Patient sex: M
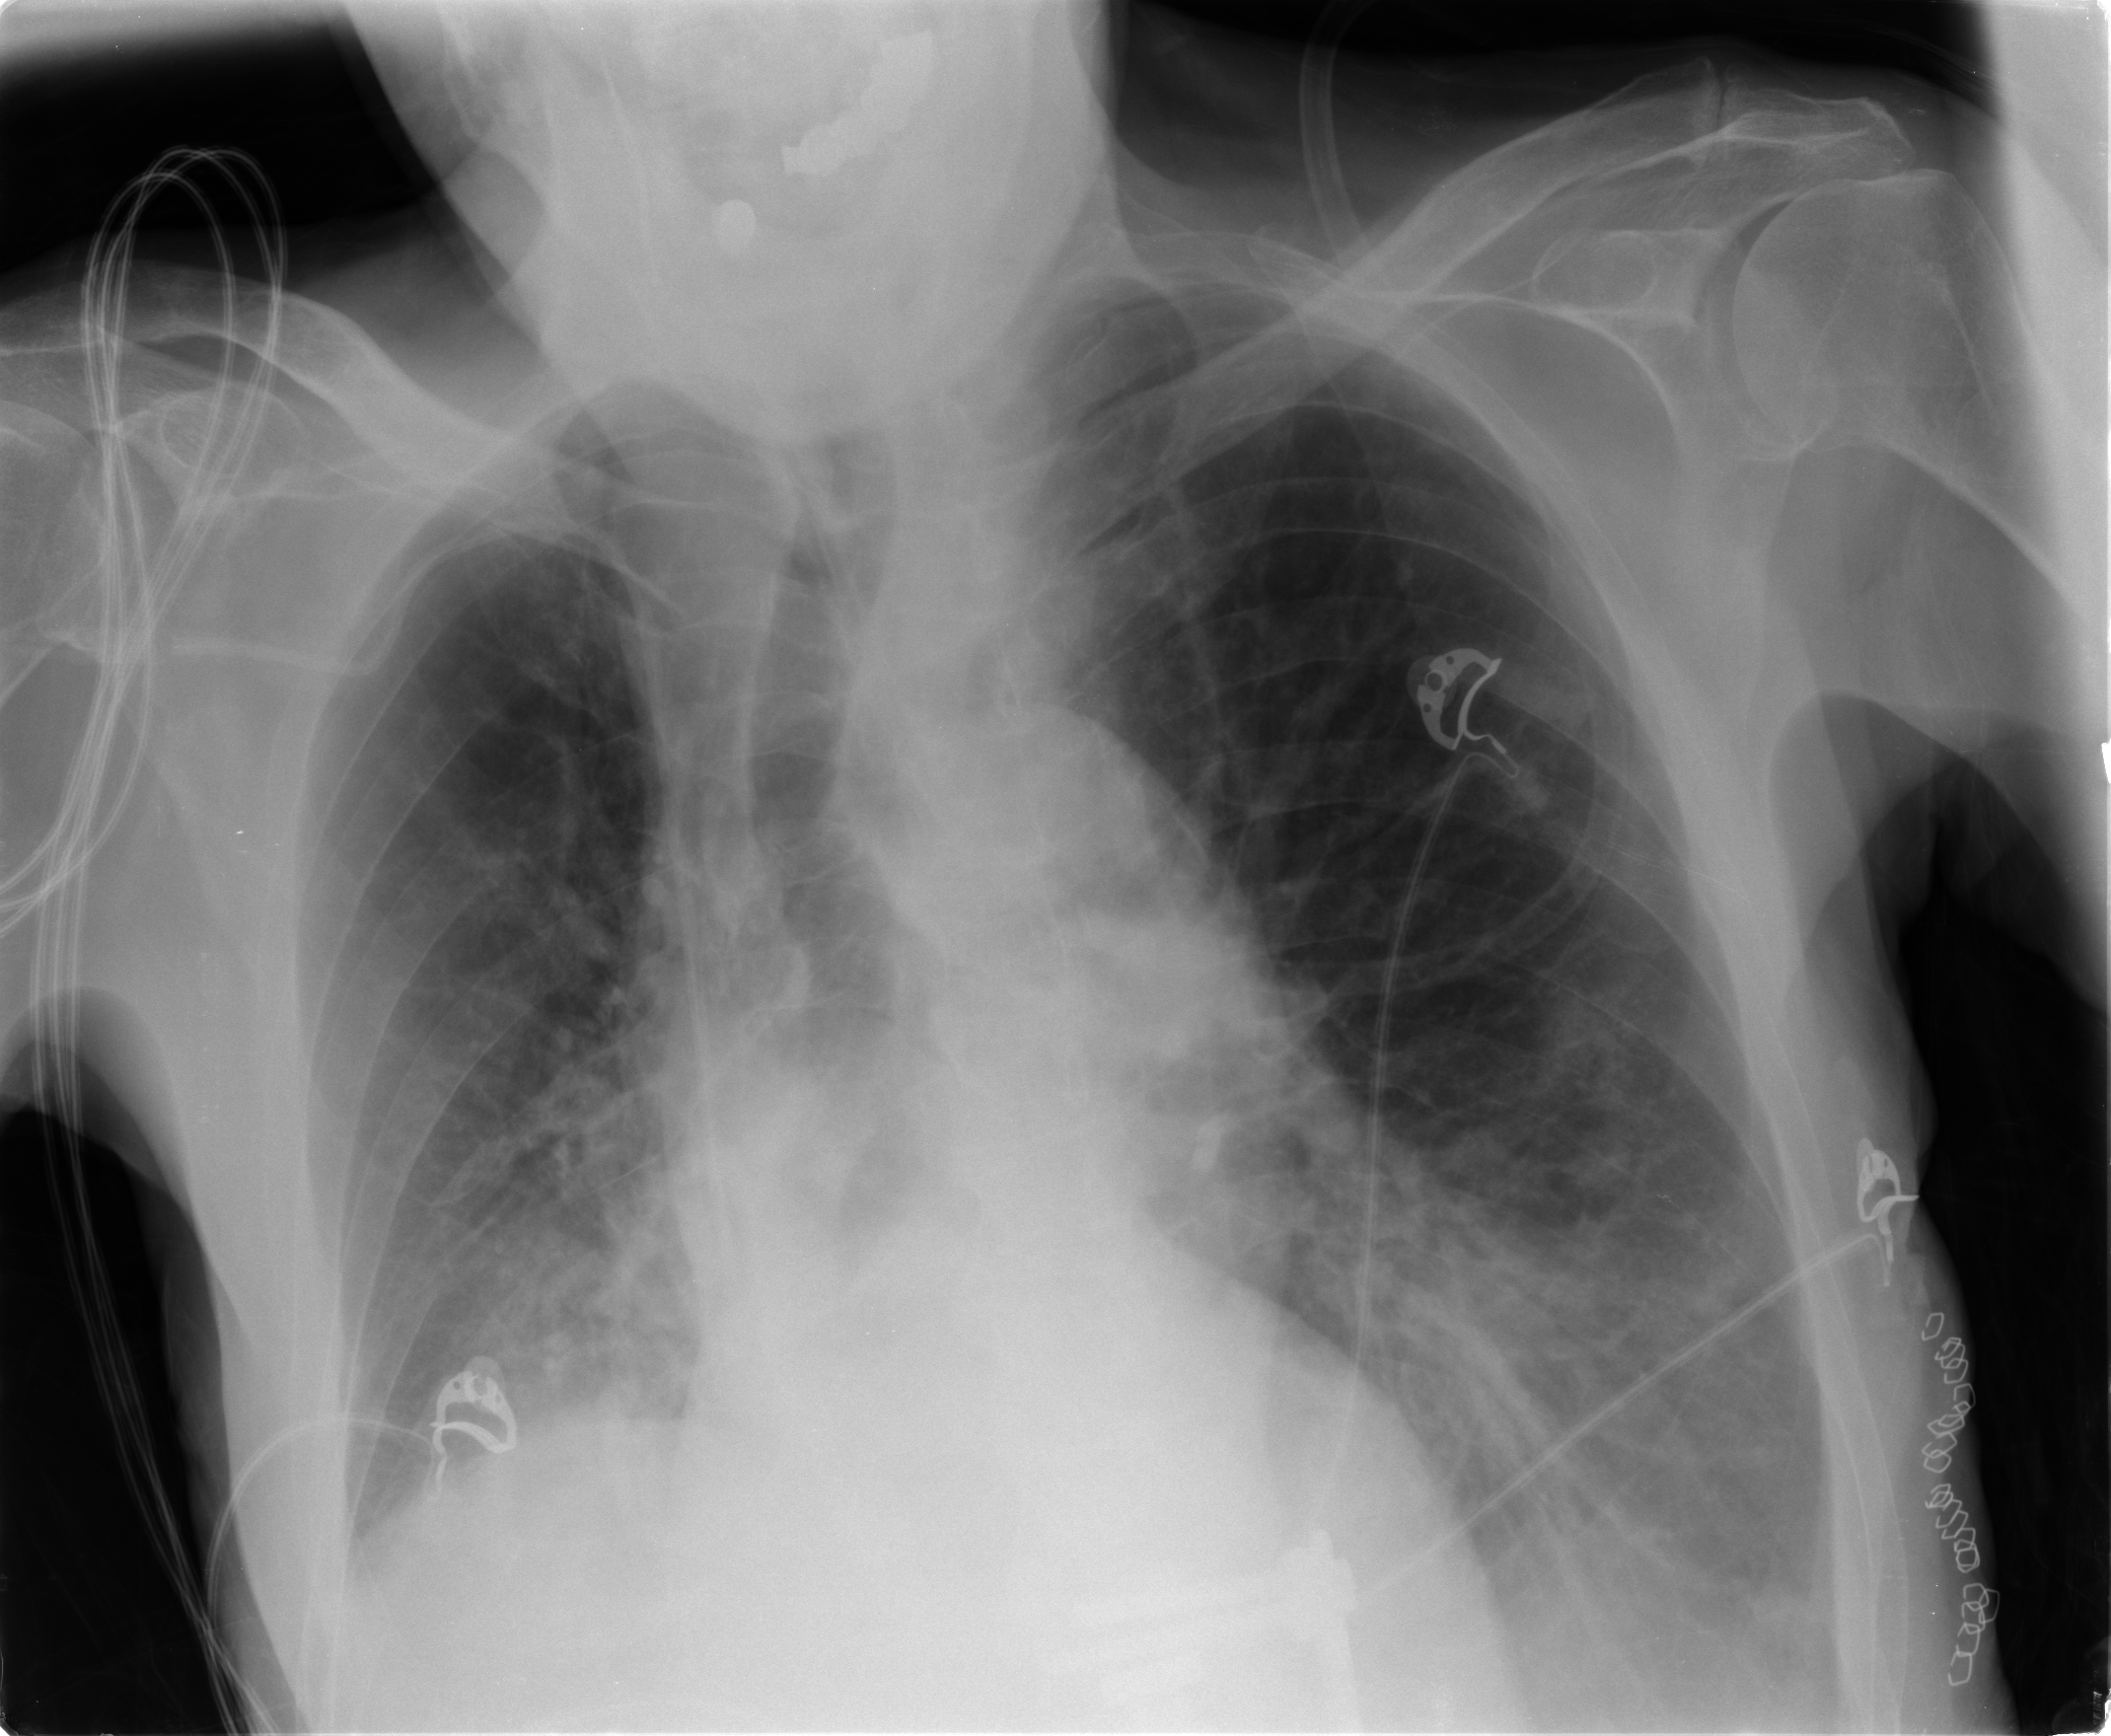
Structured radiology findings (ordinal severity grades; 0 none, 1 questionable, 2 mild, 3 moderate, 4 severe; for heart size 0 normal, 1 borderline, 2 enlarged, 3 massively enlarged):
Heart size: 0
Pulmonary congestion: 2
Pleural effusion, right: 0
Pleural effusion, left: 2
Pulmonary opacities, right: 2
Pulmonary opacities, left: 2
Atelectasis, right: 2
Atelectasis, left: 2